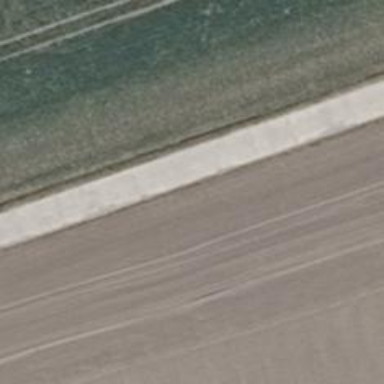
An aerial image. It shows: Track with concrete plates as the surface of grade 2.